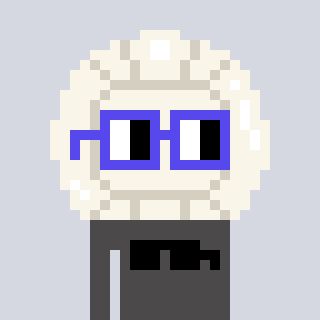
a pixel art character with square blue glasses, a volleyball-shaped head and a grayscale-colored body on a cool background